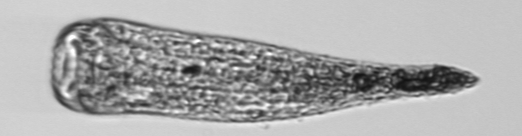
Label: Strombidium_conicum